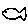
Label: fish